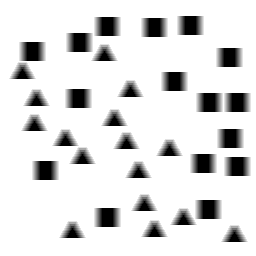
Squares: 16
Triangles: 16
Stars: 0
Total shapes: 32